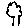
Label: tree